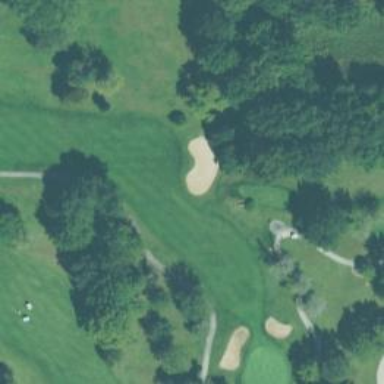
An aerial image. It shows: Path for both road and golf.